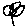
Label: flower